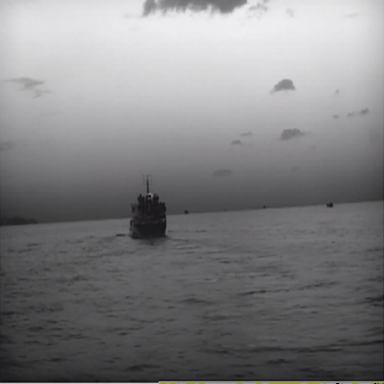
There is a liner in the infrared image.